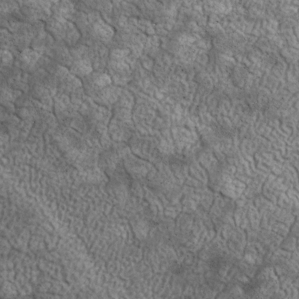
Label: non_frost